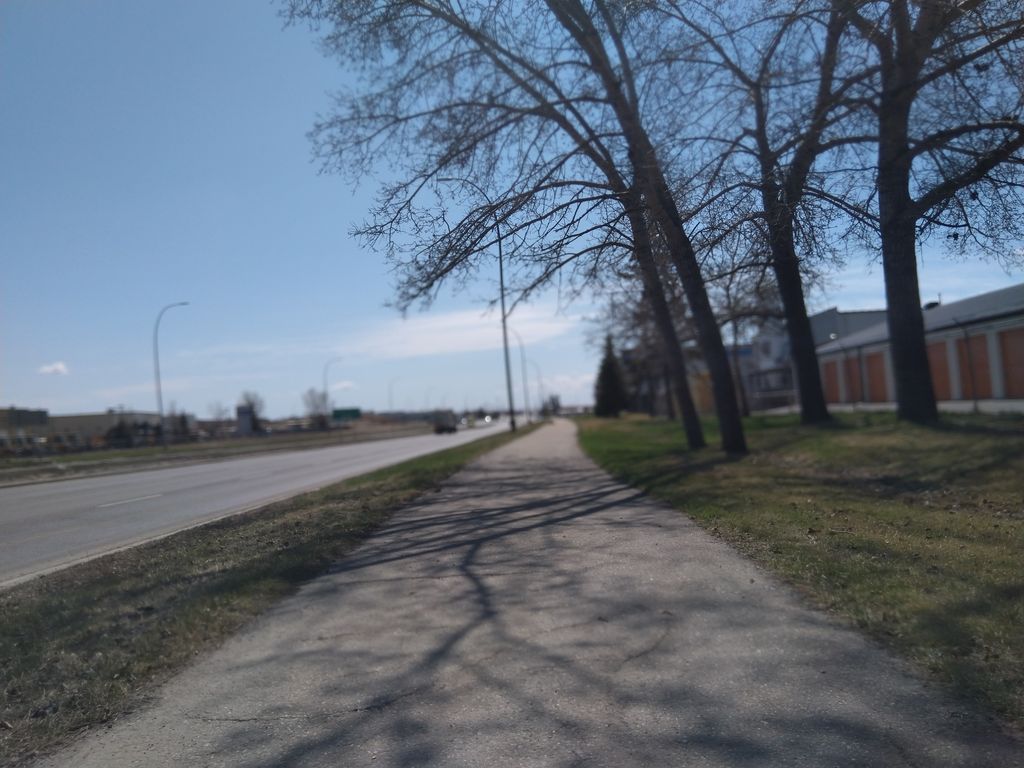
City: calgary